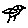
Label: bird